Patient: sex F, age 34
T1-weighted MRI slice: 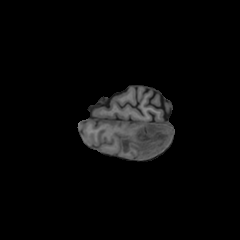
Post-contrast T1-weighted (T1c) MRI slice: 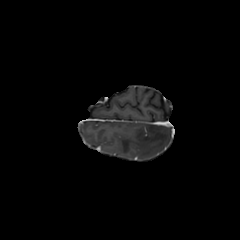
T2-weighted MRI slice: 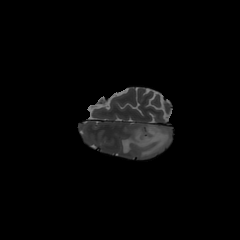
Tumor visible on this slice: yes
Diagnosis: Astrocytoma, IDH-mutant
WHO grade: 3